Question:
There's a white space by the side and at the top of the images. How to fix this?
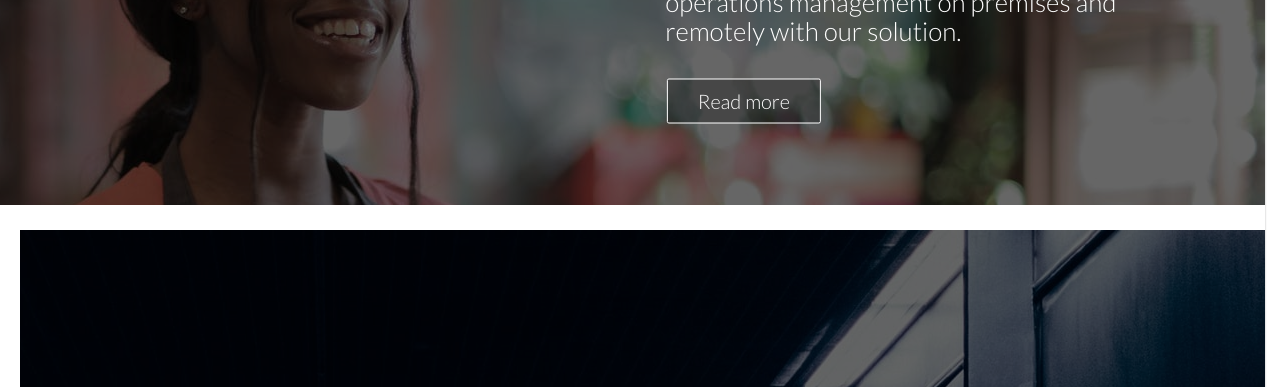
Answer: I think you should adjust the image position by using CSS. Try adding the below code in your CSS class that defines the style of your image.
'''
margin-top: -10px;
margin-left: -10px;
'''
And if this is not sufficient try increasing the magnitude or quantity by increasing the number of the negative pixels. Like try increasing it from to or or so on...
> And while trying this if you get a space in your right side of the image then increase the width of the image to adjust and fit it correctly. Another important thing is don't forget to add the minus on front of the number of pixels.